Question: I'm new at using the GPLK and I'm trying to solve the Steiner Tree problem through it. The mathematical formulation I'm using is this one:

This is the piece of code I'm testing:
'''
# Number of terminal vertexes
param p, integer;
# Number of steiner vertexes
param s, integer;
# Terminal vertexes set
set P := 1..p;
# Steiner vertexes set
set S := (p+1)..(p+s);
# Vertexes set
set V := P union S;
# Edges set
set E, within V cross V;
# Edges cost
param c{(i,j) in E} default 0;
# Variable y
var y{(i,j) in E}, binary;
# Variable x
var x{(i,j) in E} >= 0;
# x constraint
s.t. Xconstraint{(i,j) in E}: x[i,j] <= (p) * y[i,j];
# Steiner vertexes constraints
s.t. Sconstraint{i in S}: sum{(i,j) in E} x[i,j] - sum{(k,i) in E} x[k,i] = 0;
# Terminal vertexes constraints
s.t. Pconstraint{i in P}: sum{(i,j) in E} x[i,j] - sum{(k,i) in E} x[k,i] = -1;
# Minimize vertexes cost
minimize cost: sum{(i,j) in E} c[i,j]*y[i,j];
solve;
printf "The tree cost is:
",
sum{(i,j) in E} c[i,j] * y[i,j];
printf "
";
data;
param p := 10;
param s := 8;
param : E : c :=
1 16 <PHONE>
2 18 <PHONE>
2 14 <PHONE>
2 17 71057
3 12 <PHONE>
3 15 <PHONE>
4 11 <PHONE>
4 13 573690
5 18 <PHONE>
6 17 <PHONE>
7 11 <PHONE>
8 11 <PHONE>
8 12 <PHONE>
9 12 393839
10 16 461534
10 18 <PHONE>
11 4 <PHONE>
11 7 <PHONE>
11 8 <PHONE>
12 3 <PHONE>
13 4 573690
12 8 <PHONE>
12 9 393839
13 14 776147
13 17 <PHONE>
14 2 <PHONE>
14 13 776147
14 15 <PHONE>
15 3 <PHONE>
15 14 <PHONE>
15 16 170002
16 <PHONE>
16 10 461534
16 15 170002
17 2 71057
17 6 <PHONE>
17 13 <PHONE>
18 2 <PHONE>
18 5 <PHONE>
18 10 <PHONE>
;
end;
'''
I've tested this exemple using this site:
<URL>
and It display this message: "PROBLEM HAS NO FEASIBLE SOLUTION".
I believe either this example is bad or the constraints are wrong, can someone help me?
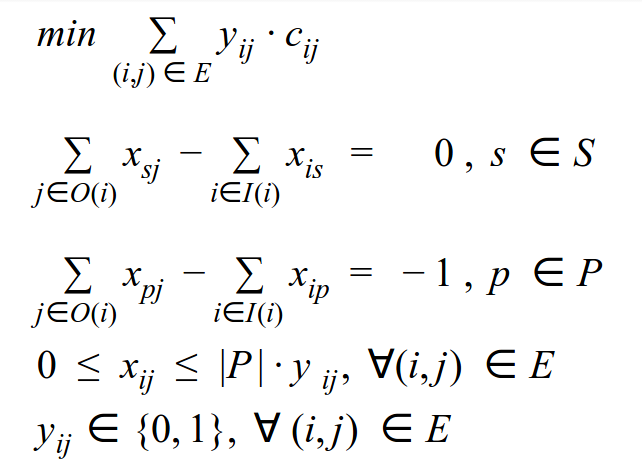
Answer: You need to change this constraint:
'''
# Terminal vertexes constraints
s.t. Pconstraint{i in P: i != 1}: sum{(i,j) in E} x[i,j] - sum{(k,i) in E} x[k,i] = -1;
'''
That's because the first node is where flows from in this flow based formulation.